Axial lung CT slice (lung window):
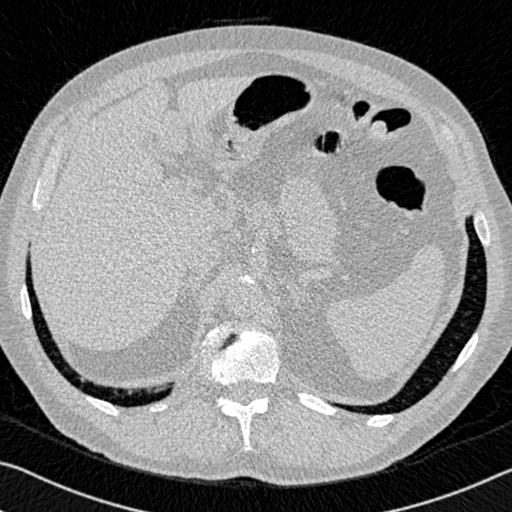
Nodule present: no